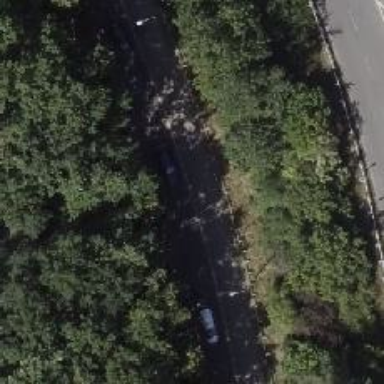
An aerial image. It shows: Primary highway with asphalt surface. It is dual carriageway with no sidewalks.